Question: I am using Google Places API to mark the route between 2 places. It is working fine for most of the routes. However, it is not marking route for few routes. This is because "directionsService.route" request is returning "ZERO_RESULTS" status for some of the routes. Below is one of the inputs for which it is not working.
Source A:
'''
South End Circle, Basavanagudi, Bangalore, Karnataka, India
'''
Destination B:
'''
Jayanagar 4 Block, Jayanagar, Bangalore, Karnataka, India
'''
Intermediate point C:
'''
Tata Silk Farm, Jayanagar, Bangalore, Karnataka, India
'''
Here is the code:
'''
<html>
<head>
<style type="text/css">
body {
font-family: sans-serif;
font-size: 14px;
}
</style>
<title>Google Maps JavaScript API v3 Example: Places Autocomplete</title>
<script src="http://ajax.googleapis.com/ajax/libs/jquery/1.10.2/jquery.min.js">
</script>
<script src="http://maps.googleapis.com/maps/api/js?sensor=false&amp;libraries=places,geometry" type="text/javascript"></script>
<script type="text/javascript">
var locations = new Array();
var directionsDisplay;
var directionsService = new google.maps.DirectionsService();
function initialize1() {
directionsDisplay = new google.maps.DirectionsRenderer();
var chicago = new google.maps.LatLng(41.850033, -87.<PHONE>);
var mapOptions = {
zoom: 7,
center: chicago
}
map = new google.maps.Map(document.getElementById('map-canvas'), mapOptions);
directionsDisplay.setMap(map);
}
function initialize() {
//routeBoxer = new RouteBoxer();
var input = document.getElementById('searchTextFieldSource');
var input1 = document.getElementById('searchTextFieldDestination');
var input3 = document.getElementById('searchTextFieldIntermediate');
var autocomplete = new google.maps.places.Autocomplete(input);
var autocomplete1 = new google.maps.places.Autocomplete(input1);
var autocomplete3 = new google.maps.places.Autocomplete(input3);
google.maps.event.addListener(autocomplete3, 'place_changed', function () {
var place1 = autocomplete.getPlace();
document.getElementById('city1').value = place1.name;
var place1Lat = place1.geometry.location.lat();
var place1Lng = place1.geometry.location.lng();
document.getElementById('cityLat1').value = place1Lat;
document.getElementById('cityLng1').value = place1Lng;
var obj = new Object();
obj.city = place1.name;
obj.latitude = place1.geometry.location.lat();
obj.longitude = place1.geometry.location.lng();
locations.push(obj);
var place2 = autocomplete1.getPlace();
document.getElementById('city2').value = place2.name;
var place2Lat = place2.geometry.location.lat();
var place2Lng = place2.geometry.location.lng();
document.getElementById('cityLat2').value = place2Lat;
document.getElementById('cityLng2').value = place2Lng;
var obj = new Object();
obj.city = place2.name;
obj.latitude = place2.geometry.location.lat();
obj.longitude = place2.geometry.location.lng();
locations.push(obj);
//For intermediate point
var place3 = autocomplete3.getPlace();
document.getElementById('city3').value = place1.name;
var place3Lat = place3.geometry.location.lat();
var place3Lng = place3.geometry.location.lng();
document.getElementById('cityLat3').value = place3Lat;
document.getElementById('cityLng3').value = place3Lng;
directionsDisplay = new google.maps.DirectionsRenderer();
var startPlace = new google.maps.LatLng(place1Lat, place1Lng);
var mapOptions = {
zoom: 7,
center: startPlace
}
var map = new google.maps.Map(document.getElementById('map'), mapOptions);
directionsDisplay.setMap(map);
var start = $("#city1").val();
var end = $("#city2").val();
var request = {
origin: start,
destination: end,
travelMode: google.maps.TravelMode.DRIVING
};
var position = new google.maps.LatLng(place3Lat, place3Lng);
directionsService.route(request, function (result, status) {
if (status == google.maps.DirectionsStatus.OK) {
directionsDisplay.setDirections(result);
if (google.maps.geometry.poly.isLocationOnEdge(position,
new google.maps.Polyline({ path: google.maps.geometry.encoding.decodePath(result.routes[0].overview_polyline.points) }),
<PHONE>)) {
alert("within polyline");
}
else {
alert("not in polyline");
}
// Box around the overview path of the first route
/*var path = result.routes[0].overview_path;
boxes = routeBoxer.box(path, 0.25);
drawBoxes();
findPlaces(0);*/
}
});
});
}
google.maps.event.addDomListener(window, 'load', initialize);
function refreshMap(locations) {
google.maps.visualRefresh = true;
var map = new google.maps.Map(document.getElementById('map'), {
zoom: 10,
center: new google.maps.LatLng(locations[0].latitude, locations[0].longitude),
mapTypeId: google.maps.MapTypeId.ROADMAP
});
var infowindow = new google.maps.InfoWindow();
var marker, i;
for (i = 0; i < locations.length; i++) {
marker = new google.maps.Marker({
position: new google.maps.LatLng(locations[i].latitude, locations[i].longitude),
map: map
});
google.maps.event.addListener(marker, 'click', (function (marker, i) {
return function () {
infowindow.setContent(locations[i].city);
infowindow.open(map, marker);
}
})(marker, i));
}
}
</script>
<body>
<div>
<b>Source A:</b><input id="searchTextFieldSource" type="text" size="50" placeholder="Enter the source" autocomplete="on" runat="server" />
<input type="text" id="city1" name="city1" />
<input type="text" id="cityLat1" name="cityLat1" />
<input type="text" id="cityLng1" name="cityLng1" />
</div>
<div>
<b>Destination B:</b><input id="searchTextFieldDestination" type="text" size="50" placeholder="Enter the destination" autocomplete="on" runat="server" />
<input type="text" id="city2" name="city2" />
<input type="text" id="cityLat2" name="cityLat2" />
<input type="text" id="cityLng2" name="cityLng2" />
</div>
<div>
<b>Intermediate point C:</b><input id="searchTextFieldIntermediate" type="text" size="50" placeholder="Enter the destination" autocomplete="on" runat="server" />
<input type="text" id="city3" name="city2" />
<input type="text" id="cityLat3" name="cityLat3" />
<input type="text" id="cityLng3" name="cityLng3" />
</div>
<div id="map" style="width: 700px; height: 600px;"></div>
</body>
</html>
'''
Below is the snapshot for what I get when I give the above mentioned locations:

It is not marking the route. What could be the problem?
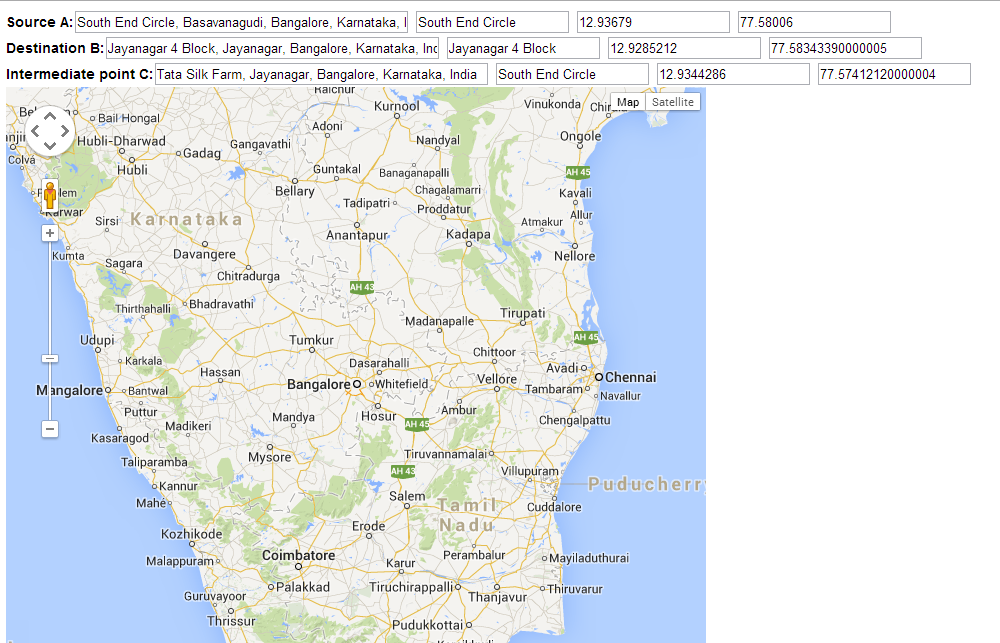
Answer: '''
var start = $("#city1").val(); is "South End Circle"
var end = $("#city2").val(); is "Jayanagar 4 Block"
'''
The directions service can't find directions between those two locations.
Perhaps you should use:
'''
var start = place1.formatted_address;
var end = place2.formatted_address;
'''
Which provides the formatted_addresses that your question indicated you were providing to the directions service:
- - -
The other option would be to use the coordinates of the locations rather than the formatted addresses.